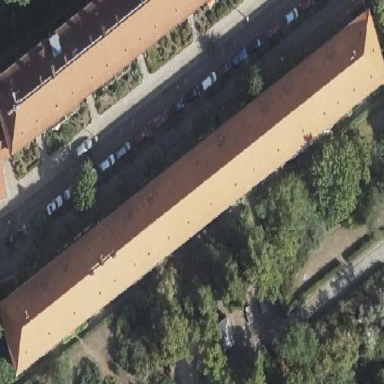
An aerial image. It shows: Building.